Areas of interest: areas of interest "Sport and cultural"
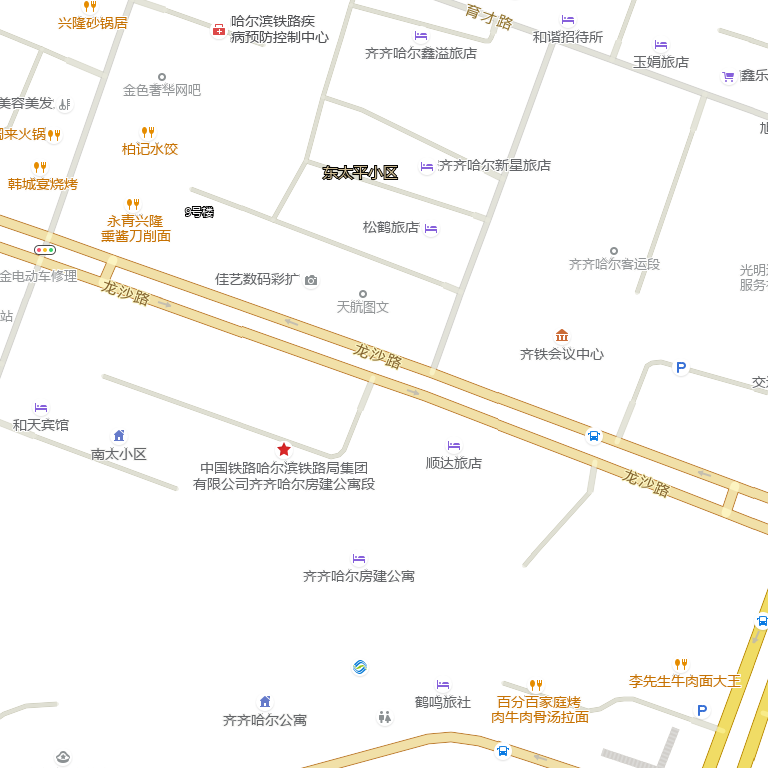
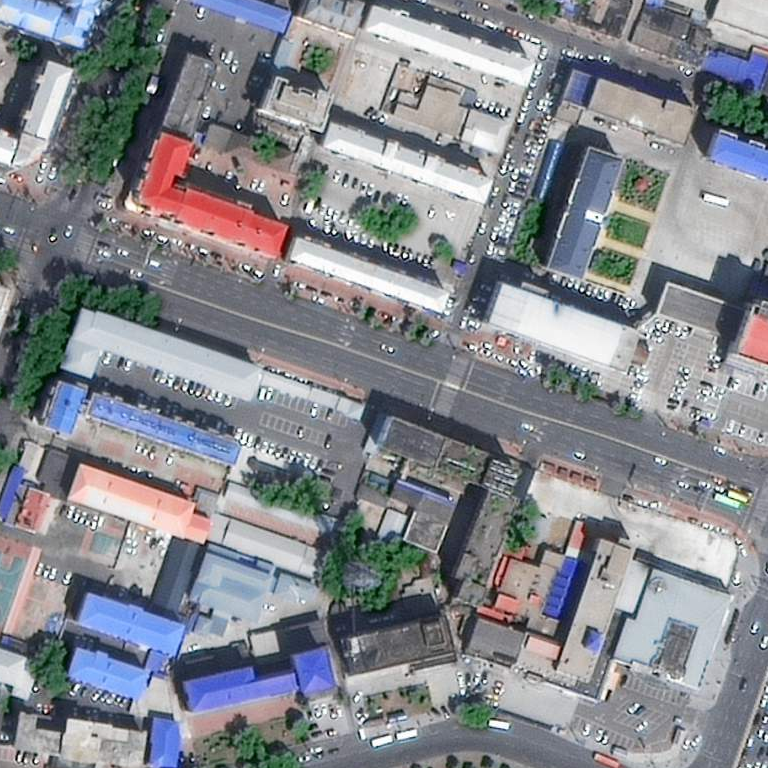